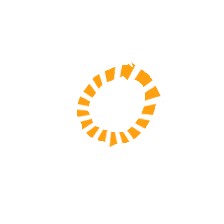
Shape: circle